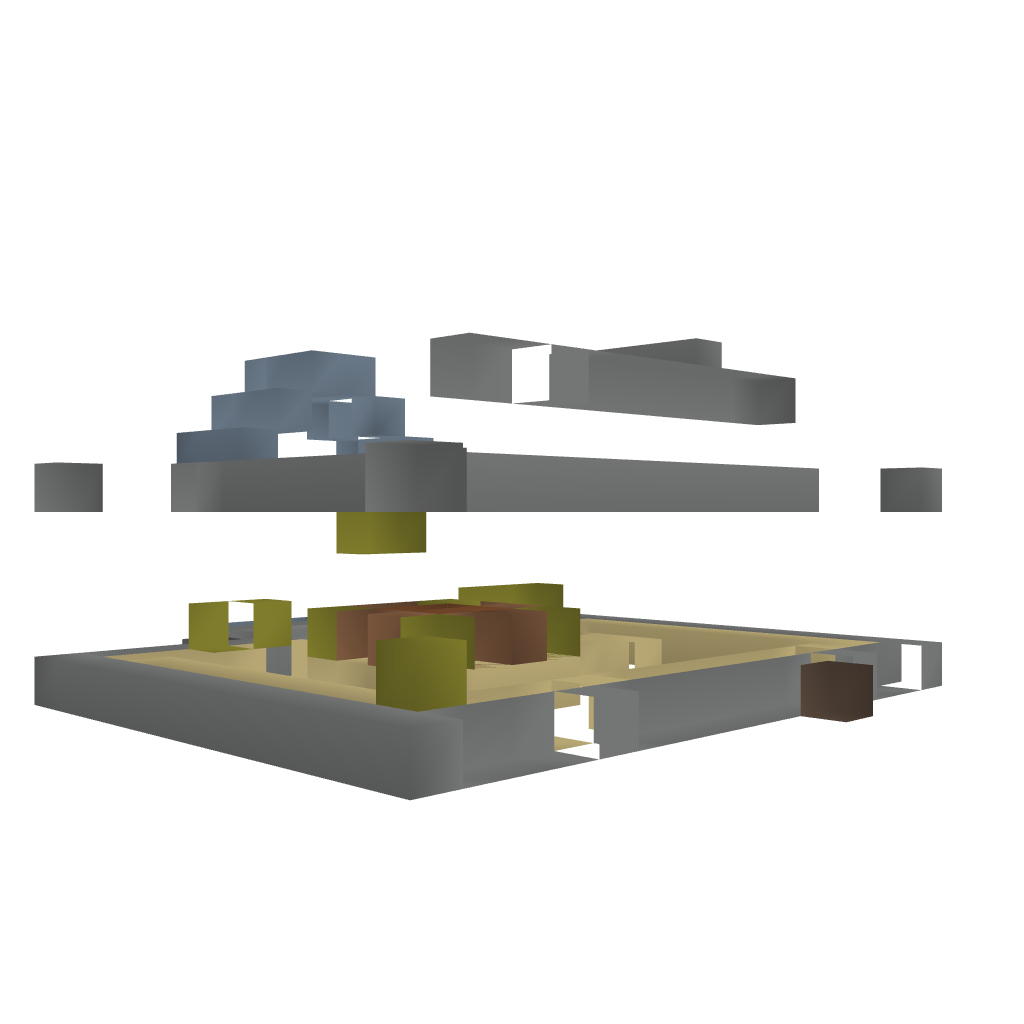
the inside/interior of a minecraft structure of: Lost in a Book Library